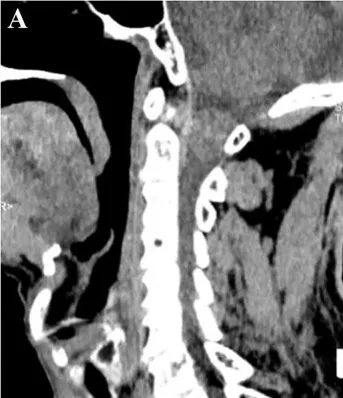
Spine computed tomography (CT) demonstrated a slightly hyperdense nodule lesion with a little spot low and high density of the C1-2 level, and well-circumscribed without obvious bone destruction (A).
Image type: radiology (ct)